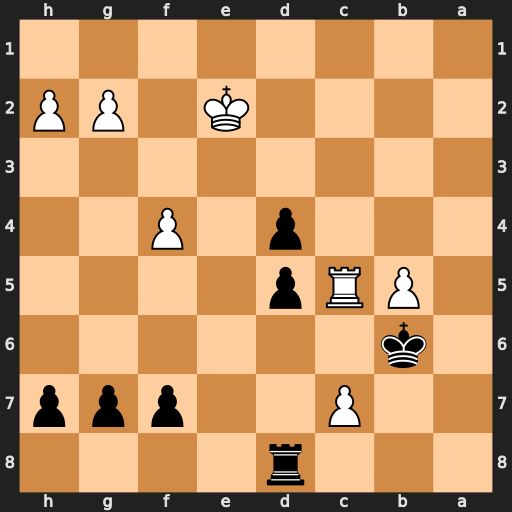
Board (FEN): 3r4/2P2ppp/1k6/1PRp4/3p1P2/8/4K1PP/8
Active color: b
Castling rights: -
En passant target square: -
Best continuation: Re8+ Kd2 Kxc5